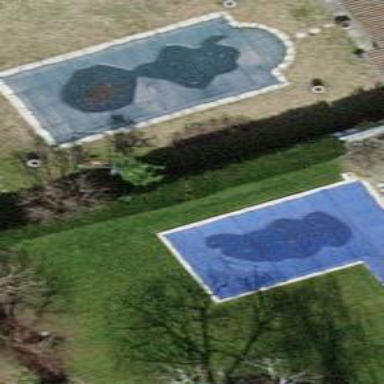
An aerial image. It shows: Swimming pool located in leisure land.